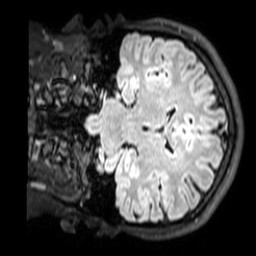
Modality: T1w
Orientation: coronal
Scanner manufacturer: philips
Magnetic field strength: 3 T
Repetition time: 4.8 s
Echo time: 0.2586 s